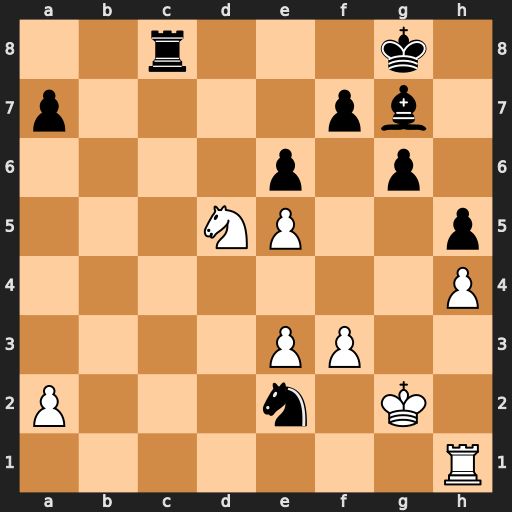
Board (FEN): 2r3k1/p4pb1/4p1p1/3NP2p/7P/4PP2/P3n1K1/7R
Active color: w
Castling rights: -
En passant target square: -
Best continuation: Ne7+ Kf8 Nxc8